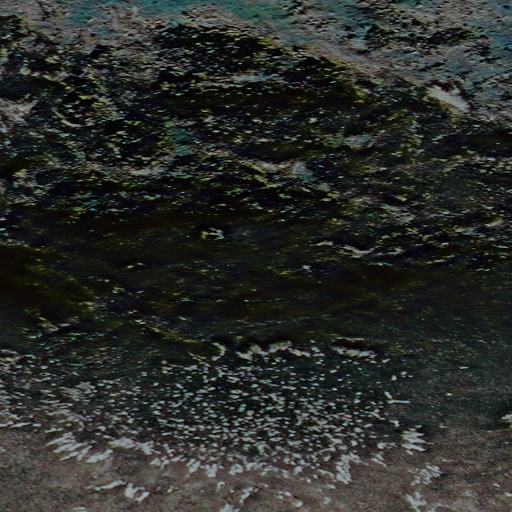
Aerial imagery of mountain in Alaska named Khotol Mountain containing only unknown